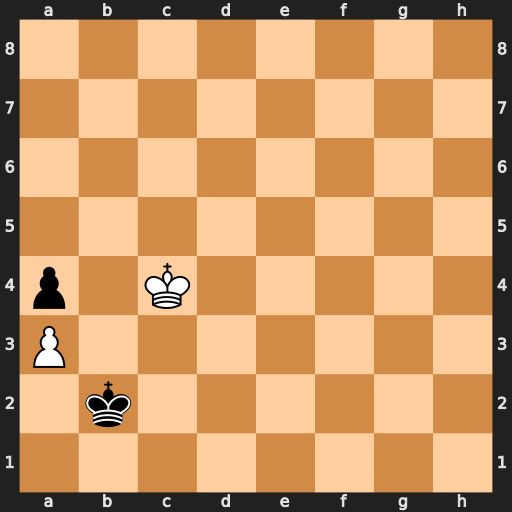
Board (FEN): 8/8/8/8/p1K5/P7/1k6/8
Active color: w
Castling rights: -
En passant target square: -
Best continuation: Kb4 Kc2 Kxa4 Kc3 Kb5